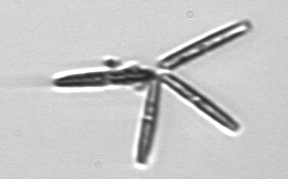
Label: Thalassionema